Question: I have to show popup. I have done it but I am unable to set position of this popup.
I have to set popup at below of friends label.
.
Code:
'''
_spinner = (Spinner) view.findViewById(R.id.group_spinner);
_groupAdaptor = new ArrayAdapter(getActivity(),
android.R.layout.simple_spinner_dropdown_item, _itemGroupList);
_spinner.setAdapter(_groupAdaptor);
_spinner.setOnItemSelectedListener(this);
'''
And on click I am calling method like:
'''
_spinner.performClick();
'''
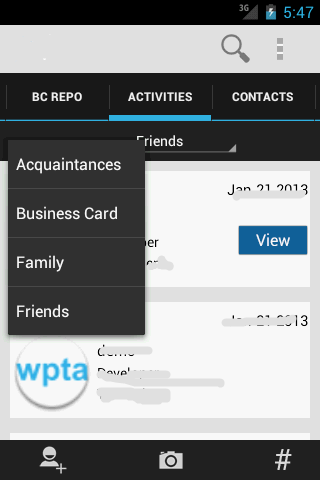
Answer: I have solved my problem by some correction in layout.
I was doing a silly mistake, Spinner view was not aligned properly.
'''
<TextView
android:id="@+id/group_text"
android:layout_width="wrap_content"
android:layout_height="wrap_content"
android:layout_centerInParent="true"
android:text="@string/label_friends"
android:textColor="@android:color/white" />
<ImageView
android:id="@+id/dropListImageview"
android:layout_width="wrap_content"
android:layout_height="wrap_content"
android:layout_below="@id/group_text"
android:layout_centerHorizontal="true"
android:layout_marginTop="4dip"
android:background="@drawable/droplist" />
<Spinner
android:id="@+id/group_spinner"
android:layout_width="150dip"
android:layout_height="20dip"
android:layout_centerHorizontal="true"
android:layout_below="@+id/group_text"
android:visibility="invisible"
/>
'''